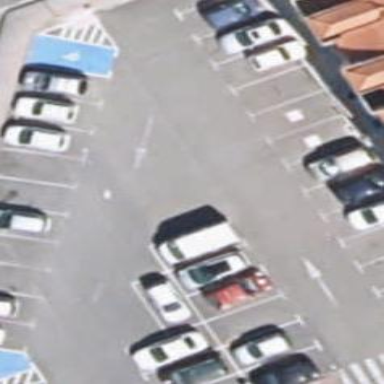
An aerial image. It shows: Parking area with surface.